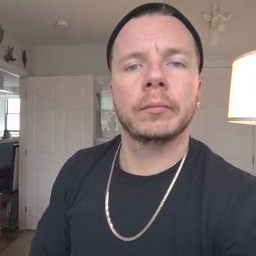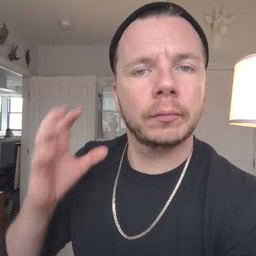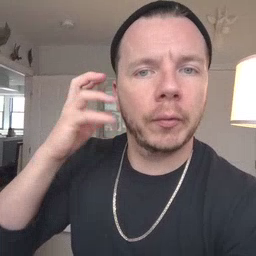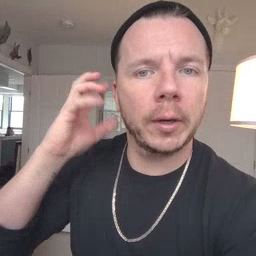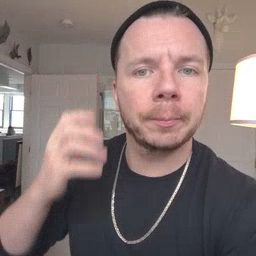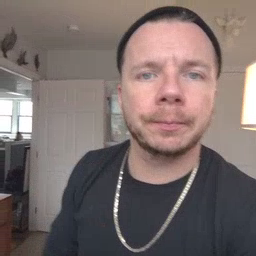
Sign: radio